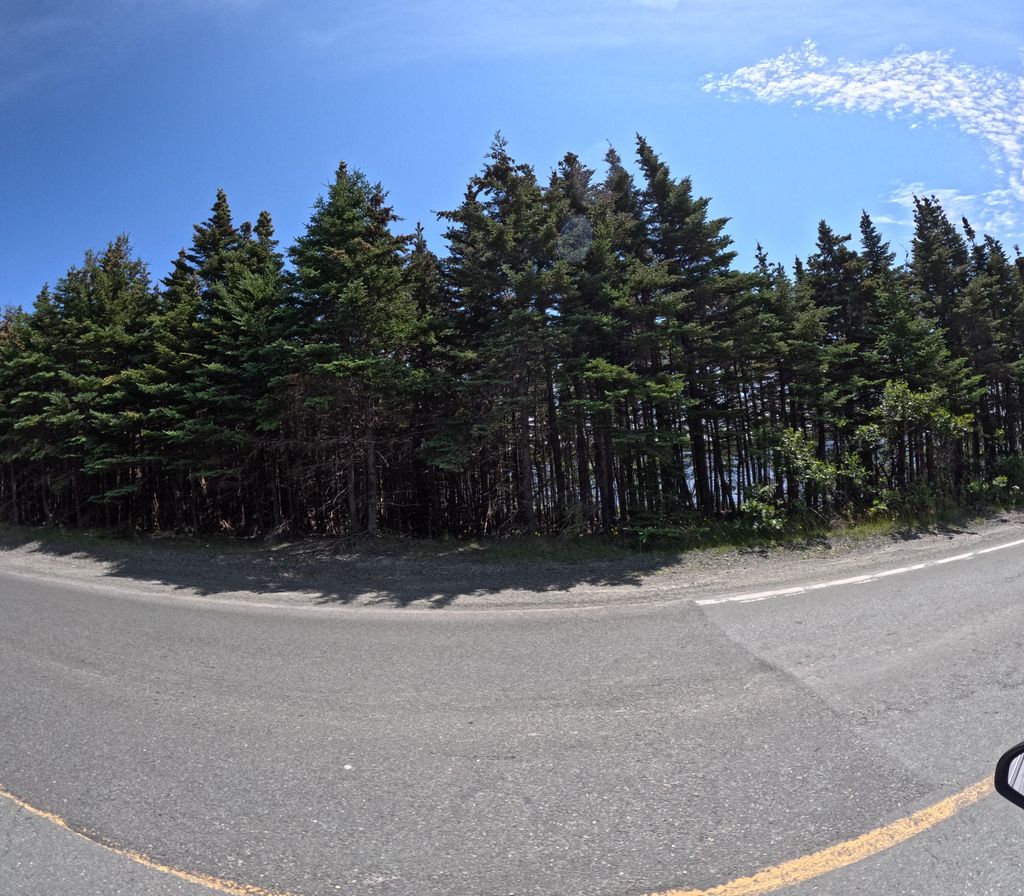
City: st_johns